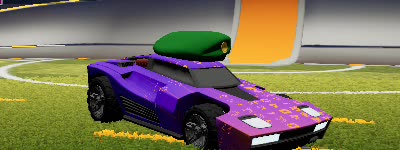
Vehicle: breakout